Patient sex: M
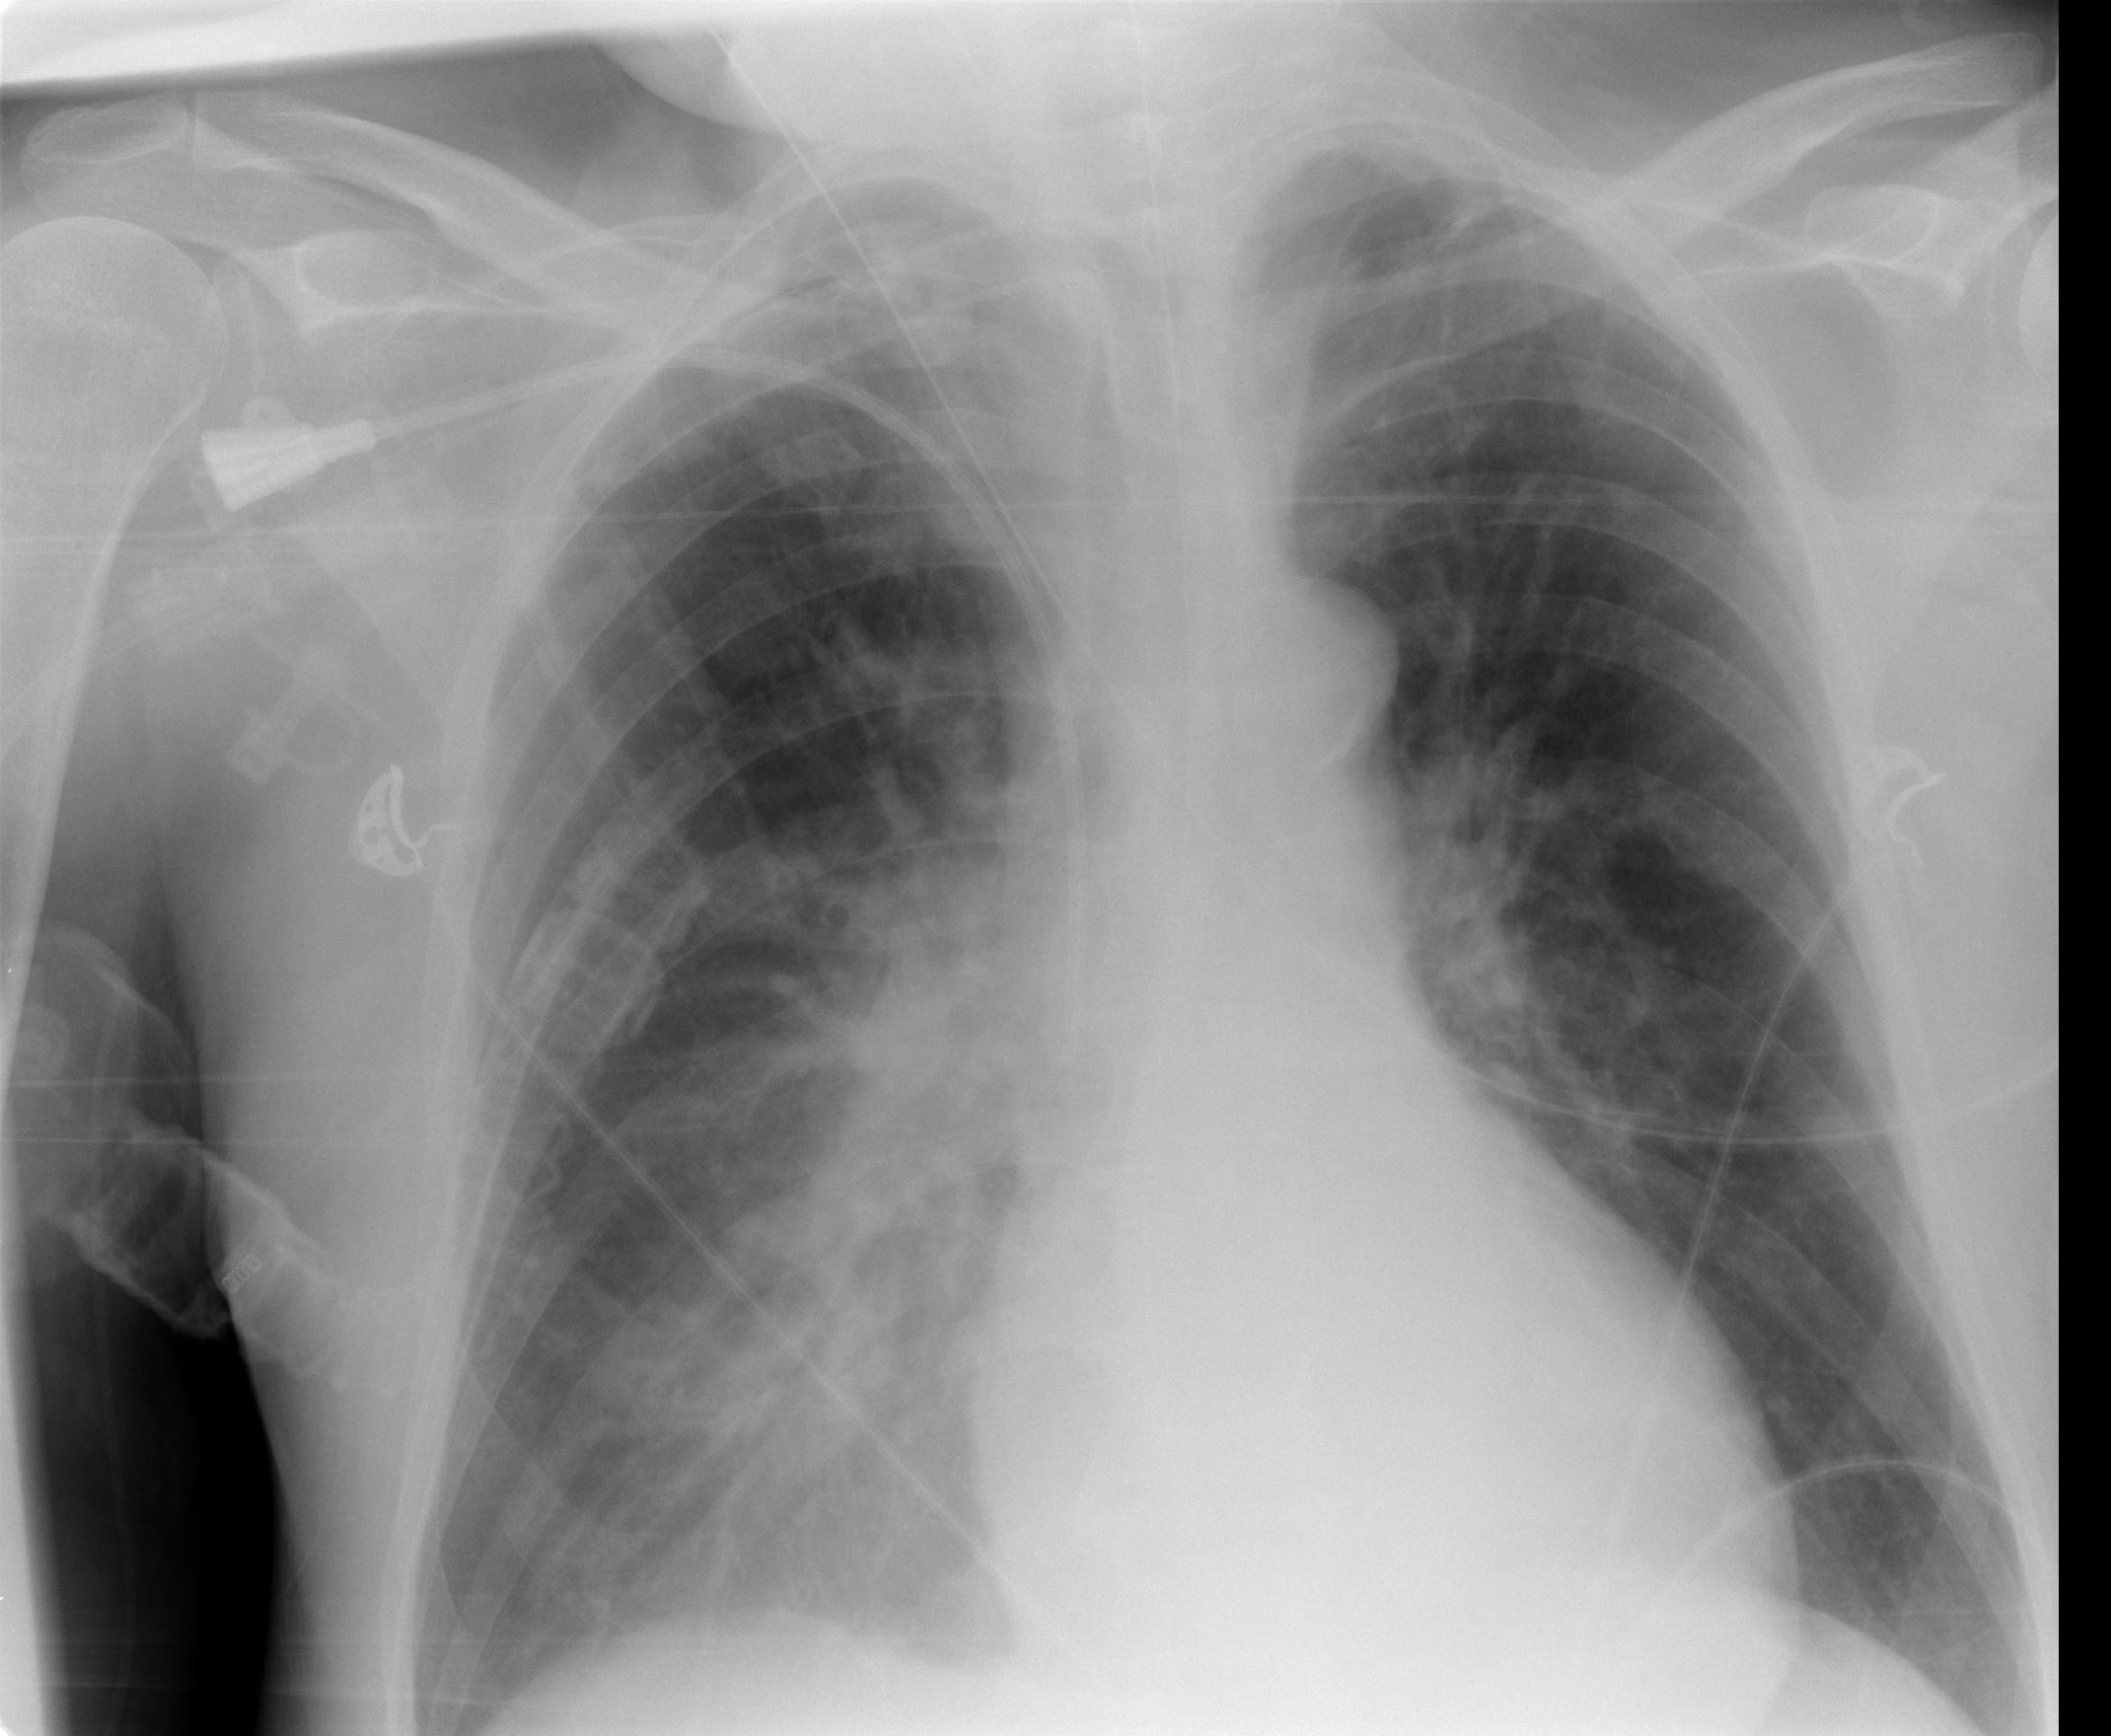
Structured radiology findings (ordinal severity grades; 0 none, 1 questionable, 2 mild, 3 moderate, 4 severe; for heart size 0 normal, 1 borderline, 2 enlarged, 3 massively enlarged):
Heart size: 0
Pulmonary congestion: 0
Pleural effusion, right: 0
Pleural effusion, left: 0
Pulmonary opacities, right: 2
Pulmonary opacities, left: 0
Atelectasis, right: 2
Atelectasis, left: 0